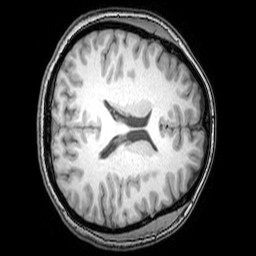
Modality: T1w
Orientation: axial
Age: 26
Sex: female
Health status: healthy
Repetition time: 0.081 s
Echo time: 0.037 s